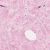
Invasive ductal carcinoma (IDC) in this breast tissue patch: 0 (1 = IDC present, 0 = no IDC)